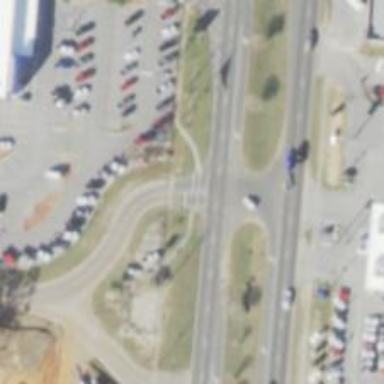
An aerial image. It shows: Marked road crossing.